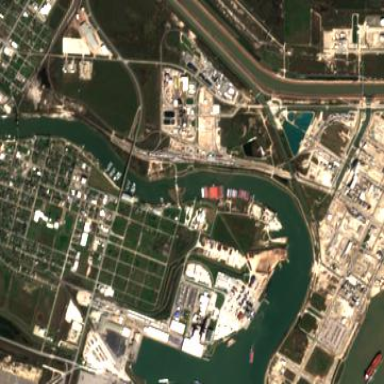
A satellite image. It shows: Industrial area designated as port.